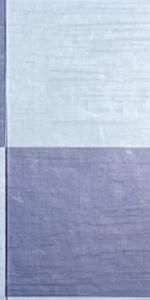
Label: Empty